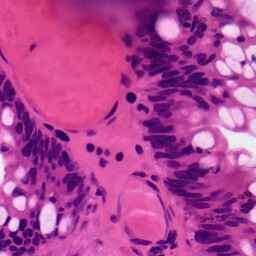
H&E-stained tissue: Colon